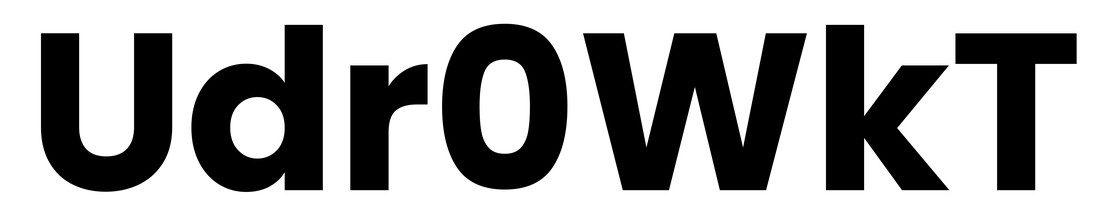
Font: Poppins-Bold